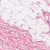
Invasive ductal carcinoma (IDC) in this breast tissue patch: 0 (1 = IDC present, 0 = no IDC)